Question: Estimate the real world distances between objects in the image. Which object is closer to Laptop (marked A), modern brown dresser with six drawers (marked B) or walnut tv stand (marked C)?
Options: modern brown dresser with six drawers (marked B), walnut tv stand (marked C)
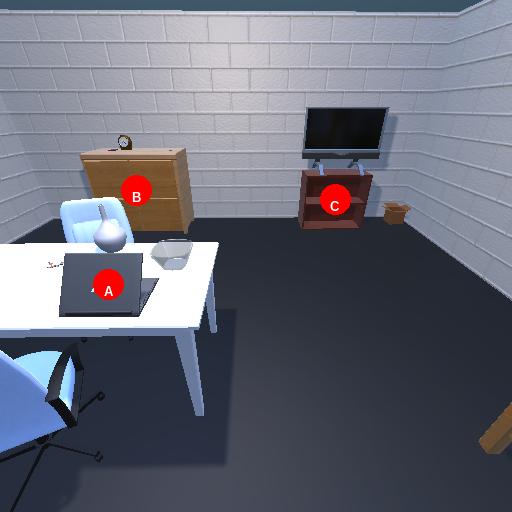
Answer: modern brown dresser with six drawers (marked B)